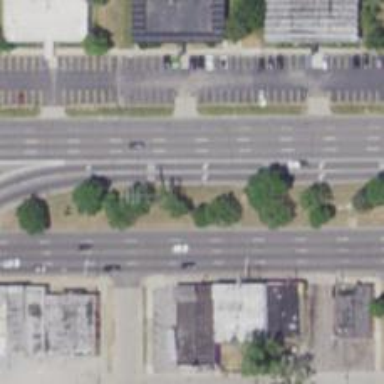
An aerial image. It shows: Trunk highway.